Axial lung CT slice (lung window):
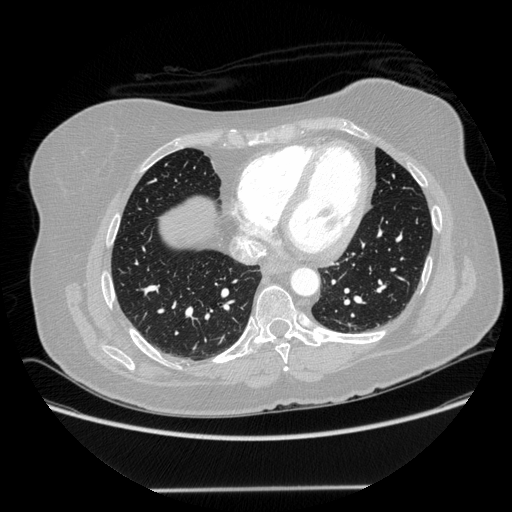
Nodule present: no